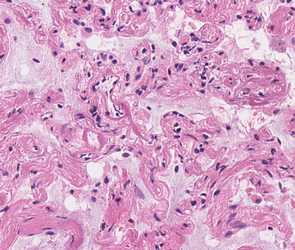
Tumor epithelial tissue: no
Tumor-associated stroma tissue: no
Normal tissue: yes